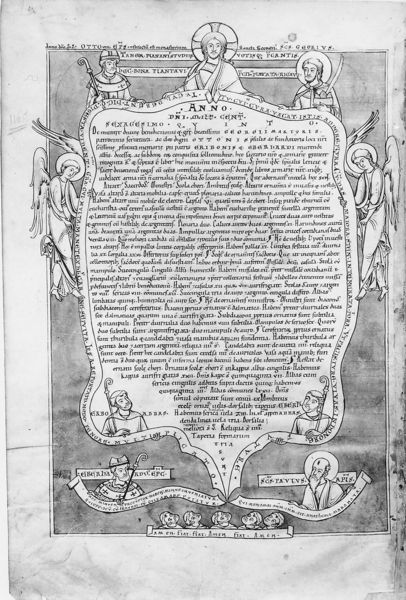
Titel: Apostelviten
Standort: Herkunftsregion: Regensburg (EU - D - B); Herkunftsregion: Prüfening (EU - D - Bayern)
Institution: München, Bayerische Staatsbibliothek
Schlagwörter: flügel, weiß, grau, männer, schwarz, ornament, rahmen, blatt, engel, schrift, stab, graphik, figuren, bischof, buch, druck, seite, text, buchstaben, gebet, heiligenschein, christus, heilige, zeilen, latein, schriftband, mittelater, buchmalerei, chronik, propheten, anno, salvator mundi